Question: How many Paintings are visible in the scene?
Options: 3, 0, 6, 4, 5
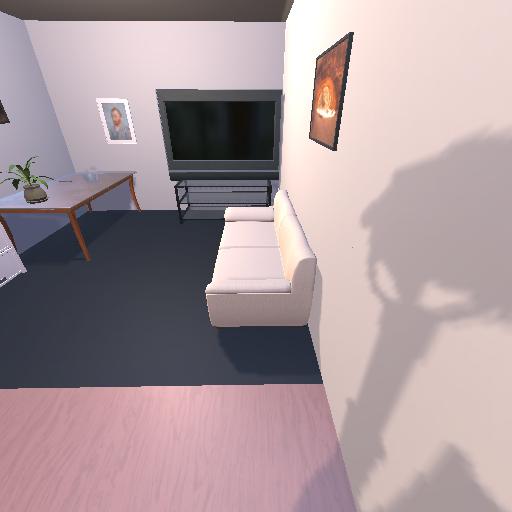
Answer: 3